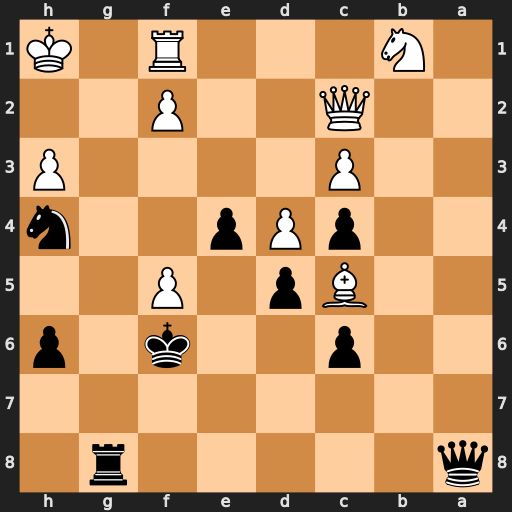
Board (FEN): q5r1/8/2p2k1p/2Bp1P2/2pPp2n/2P4P/2Q2P2/1N3R1K
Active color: b
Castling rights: -
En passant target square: -
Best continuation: Qc8 Qc1 Qxf5